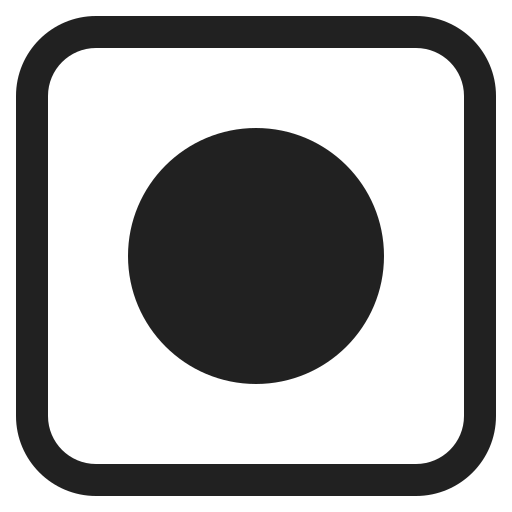
record button high contrast